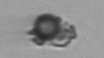
Label: bead